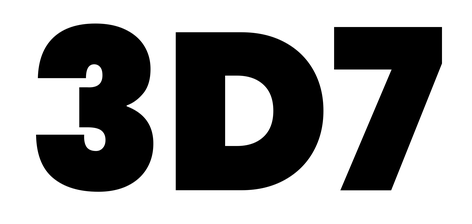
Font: Poppins-Black